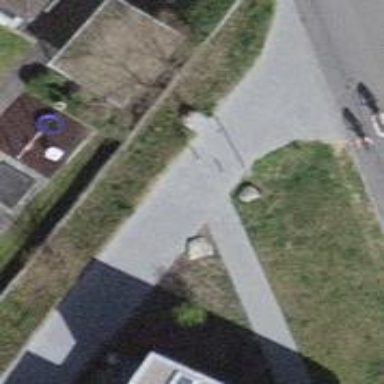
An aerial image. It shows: Kissing gate.